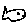
Label: fish